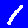
Digit: 1